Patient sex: M
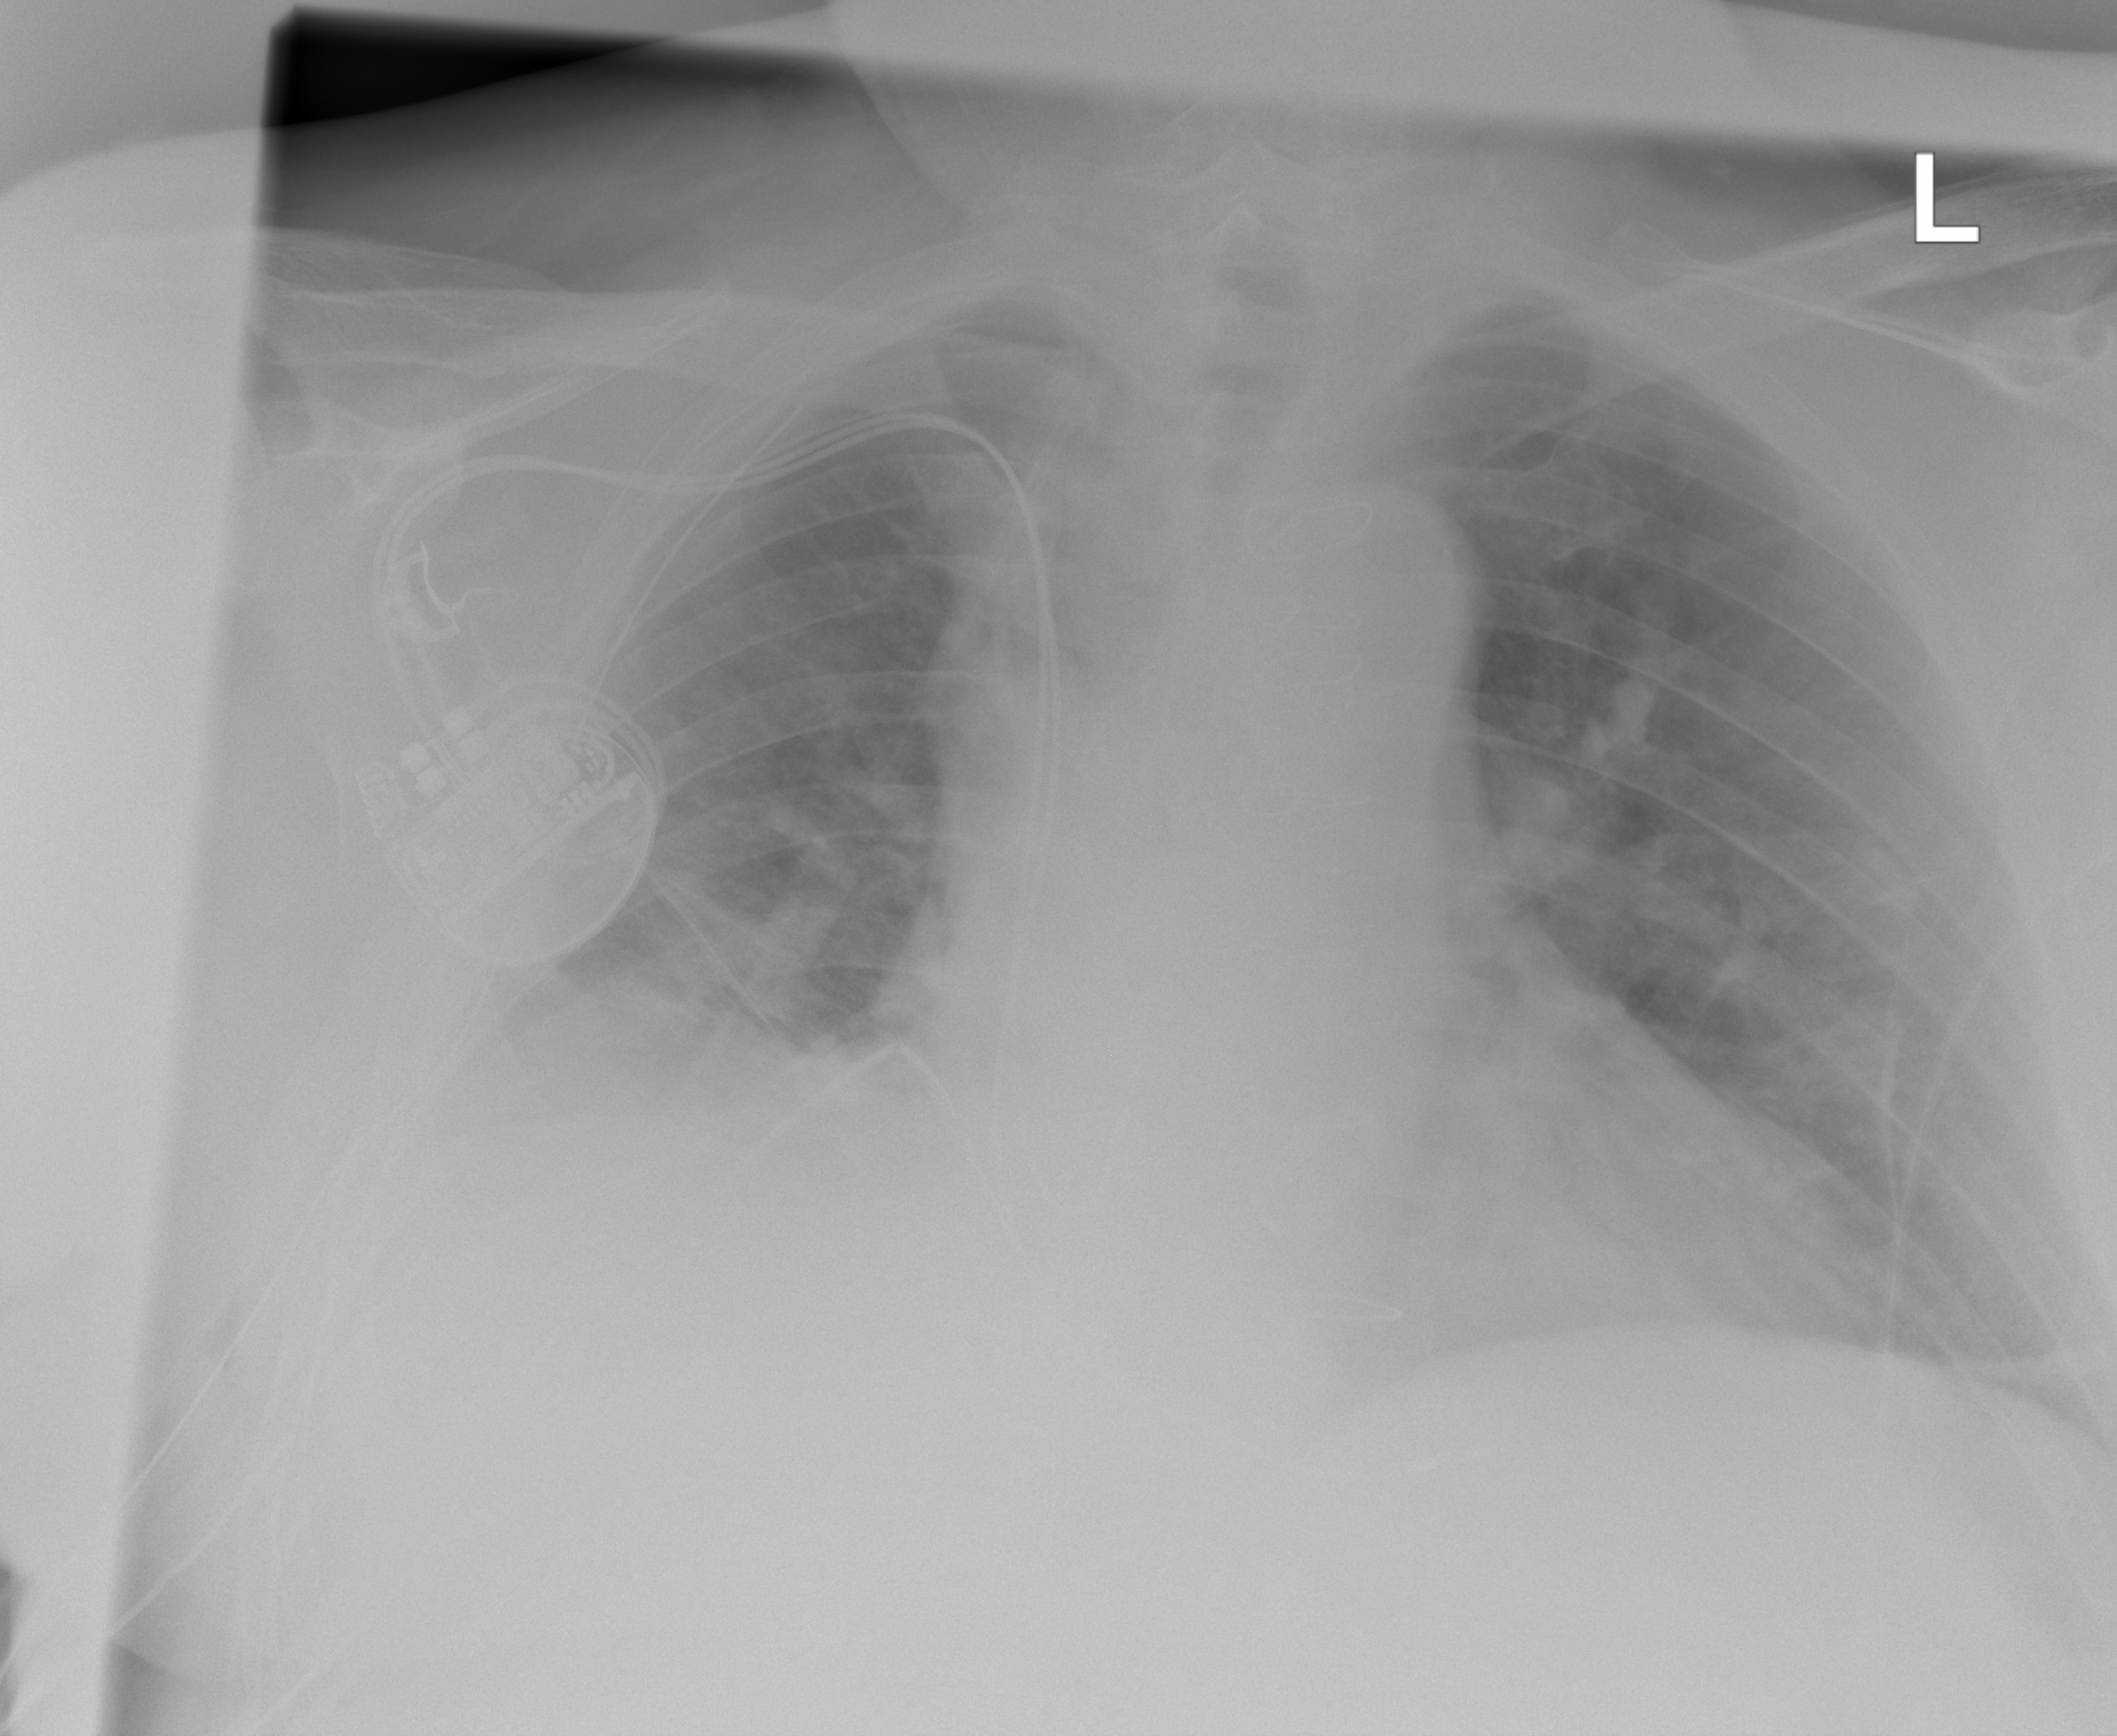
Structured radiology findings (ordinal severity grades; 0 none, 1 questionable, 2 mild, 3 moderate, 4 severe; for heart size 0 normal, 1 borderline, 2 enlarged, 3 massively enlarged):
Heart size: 2
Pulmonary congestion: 0
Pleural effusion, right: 3
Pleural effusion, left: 0
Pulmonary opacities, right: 2
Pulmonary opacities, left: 0
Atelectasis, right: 3
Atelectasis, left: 2